Question: I am trying to add a new Database JDBC connection in iReport 5.6.0. Im using Microsoft SQL Server 2014 - 12.0.4213.0 . I have added mysql-connector-java-5.1.38-bin.jar in the classpath of ireport tool.
 is the screenshot of the connecting details.
When I test the connection it gives me the error msg Message:
'''
com.mysql.jdbc.exceptions.jdbc4.CommunicationsException: Communications link failure
Last packet sent to the server was 0 ms ago.
Level:
SEVERE
Stack Trace:
Communications link failure Last packet sent to the server was 0 ms ago.
sun.reflect.NativeConstructorAccessorImpl.newInstance0(Native Method)
sun.reflect.NativeConstructorAccessorImpl.newInstance(Unknown Source)
sun.reflect.DelegatingConstructorAccessorImpl.newInstance(Unknown Source)
java.lang.reflect.Constructor.newInstance(Unknown Source)
com.mysql.jdbc.Util.handleNewInstance(Util.java:406)
com.mysql.jdbc.SQLError.createCommunicationsException(SQLError.java:1074)
com.mysql.jdbc.ConnectionImpl.createNewIO(ConnectionImpl.java:2103)
com.mysql.jdbc.ConnectionImpl.<init>(ConnectionImpl.java:718)
com.mysql.jdbc.JDBC4Connection.<init>(JDBC4Connection.java:46)
sun.reflect.NativeConstructorAccessorImpl.newInstance0(Native Method)
sun.reflect.NativeConstructorAccessorImpl.newInstance(Unknown Source)
sun.reflect.DelegatingConstructorAccessorImpl.newInstance(Unknown Source)
java.lang.reflect.Constructor.newInstance(Unknown Source)
com.mysql.jdbc.Util.handleNewInstance(Util.java:406)
com.mysql.jdbc.ConnectionImpl.getInstance(ConnectionImpl.java:302)
com.mysql.jdbc.NonRegisteringDriver.connect(NonRegisteringDriver.java:282)
com.jaspersoft.ireport.designer.connection.JDBCConnection.getConnection(JDBCConnection.java:140)
com.jaspersoft.ireport.designer.connection.JDBCConnection.test(JDBCConnection.java:449)
com.jaspersoft.ireport.designer.connection.gui.ConnectionDialog.jButtonTestActionPerformed(ConnectionDialog.java:335)
com.jaspersoft.ireport.designer.connection.gui.ConnectionDialog.access$300(ConnectionDialog.java:43)
com.jaspersoft.ireport.designer.connection.gui.ConnectionDialog$4.actionPerformed(ConnectionDialog.java:290)
'''
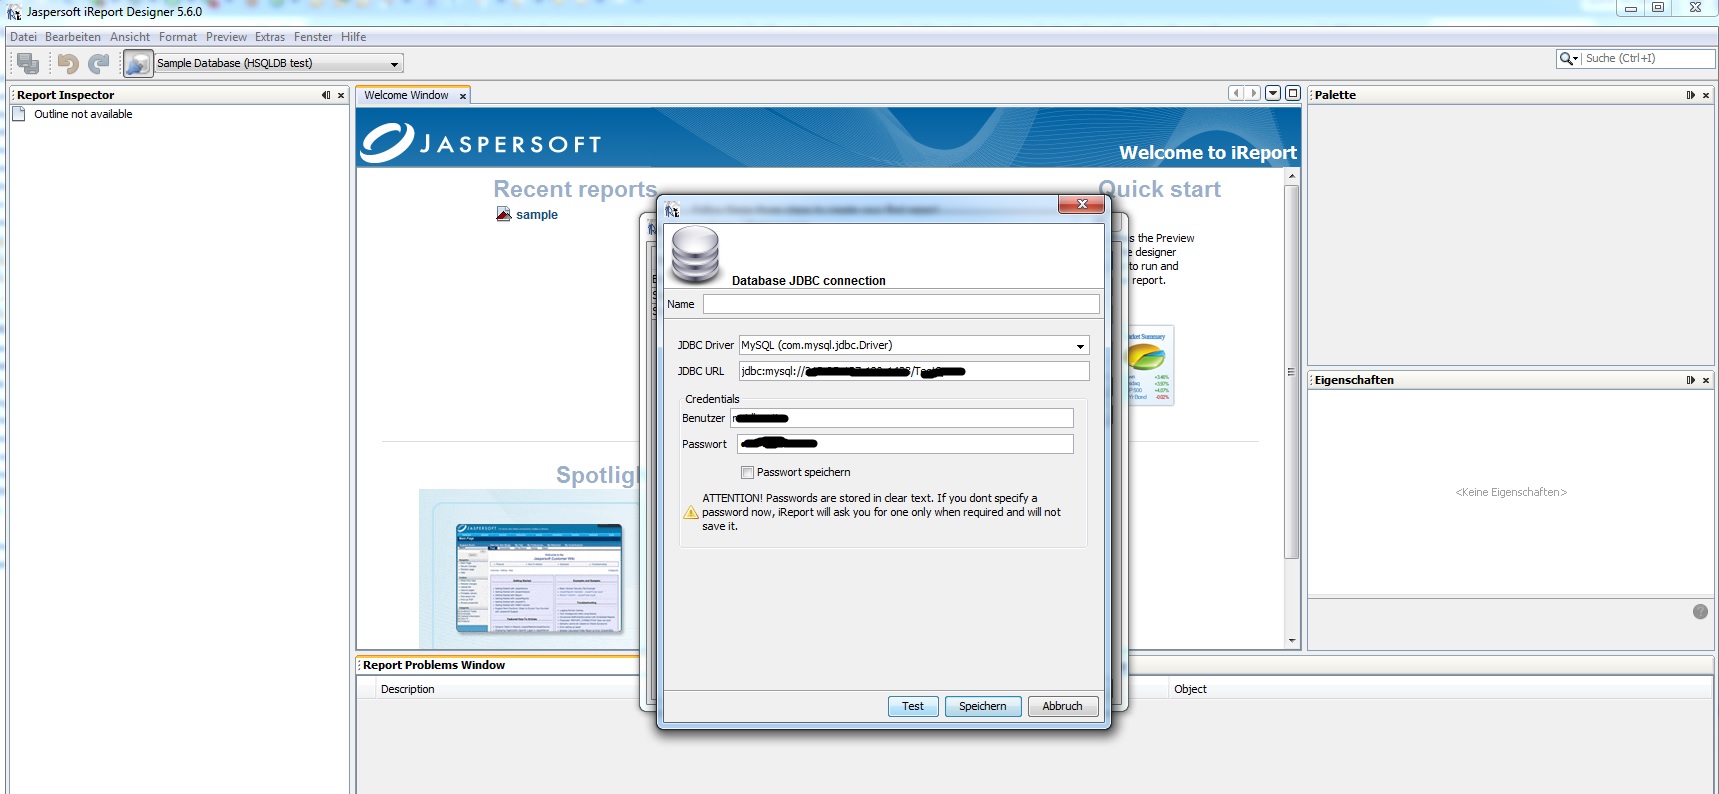
Answer: In the screenshot it seems that and as you mentioned.
Just choose the proper combination of Jar, Wizard setting and Database Vendor.